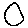
Label: circle